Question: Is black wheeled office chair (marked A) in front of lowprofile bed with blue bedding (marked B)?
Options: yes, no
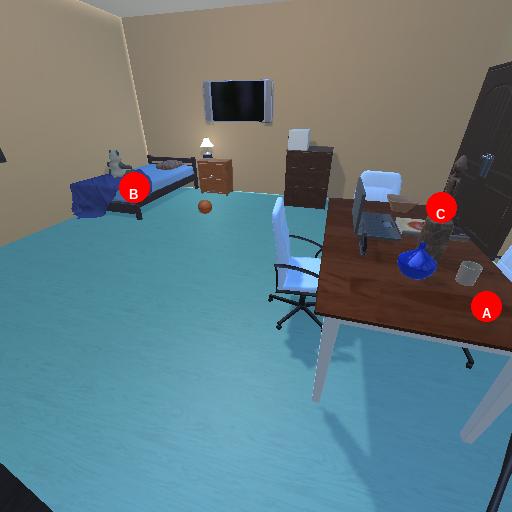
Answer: yes